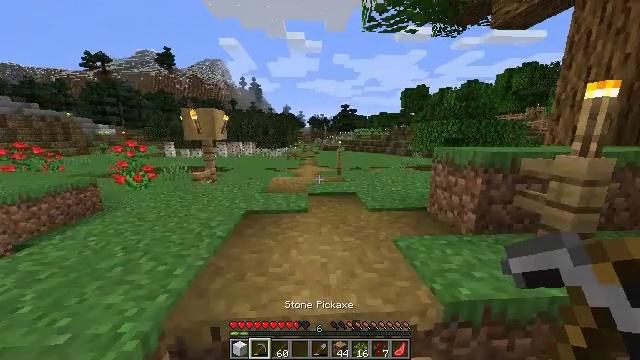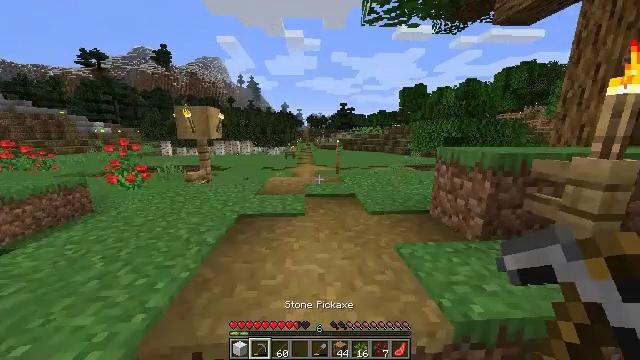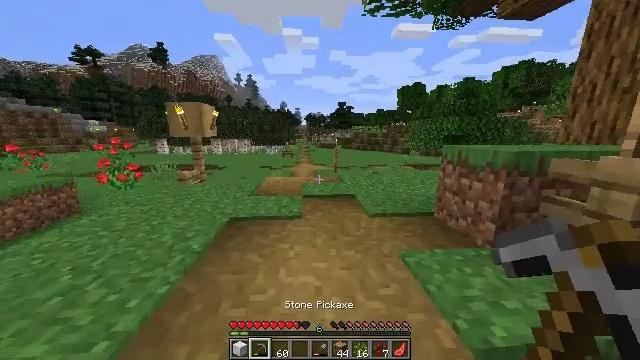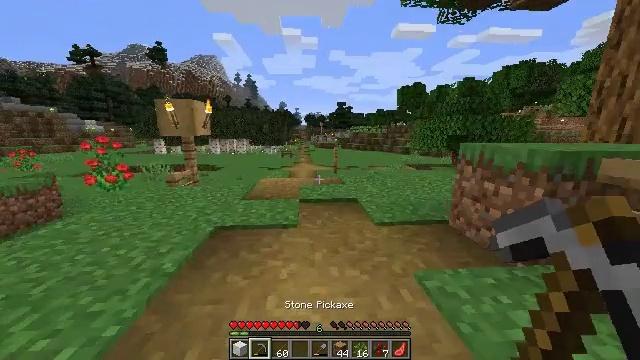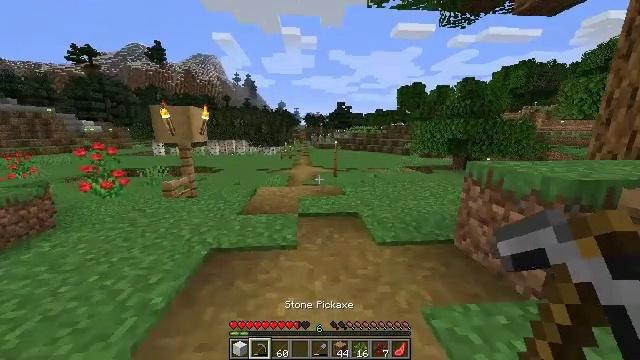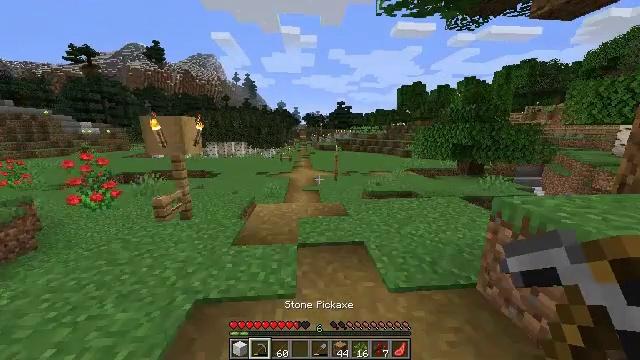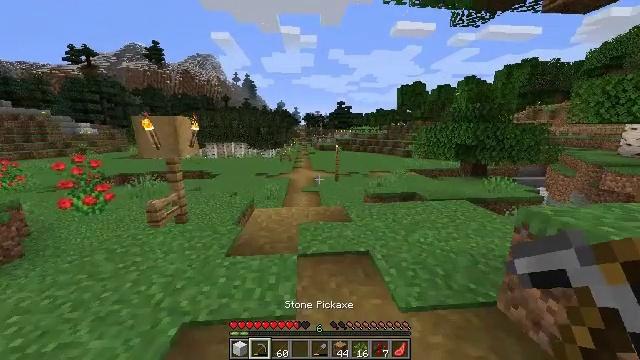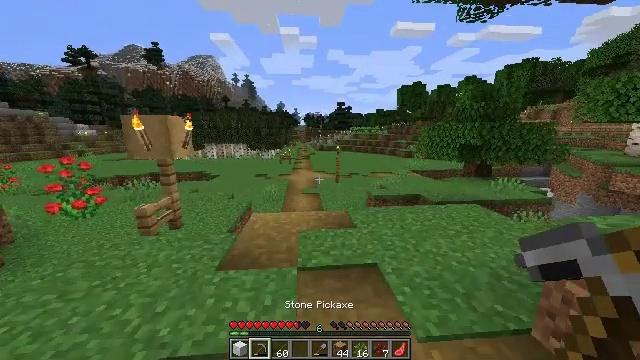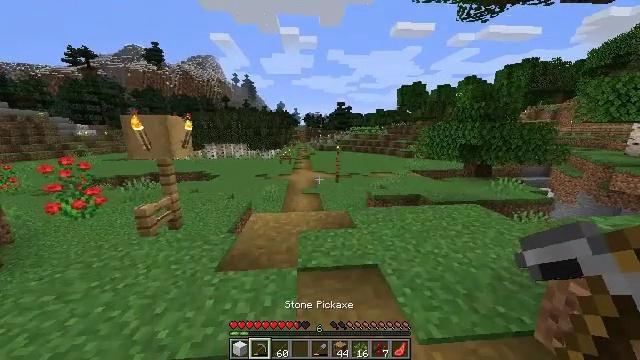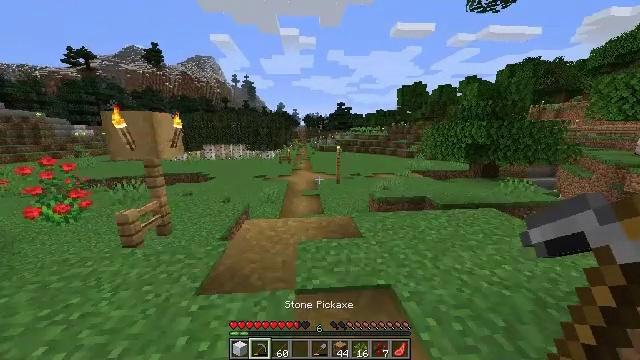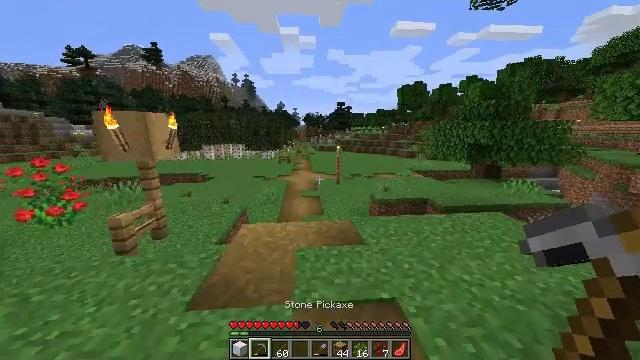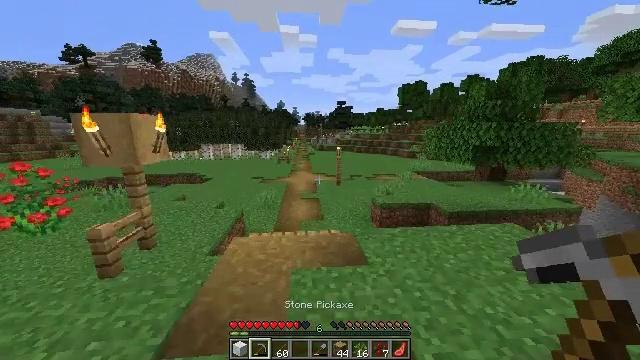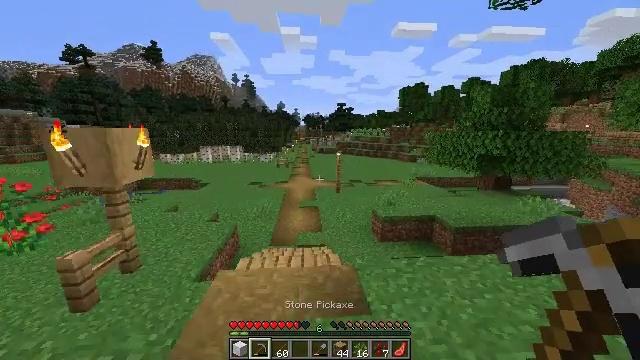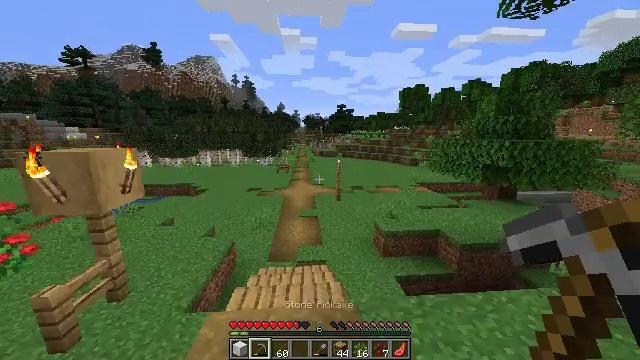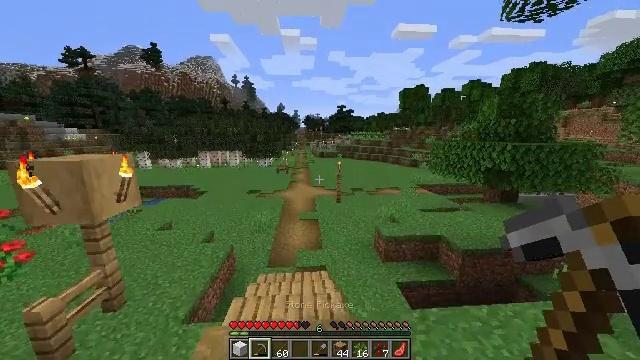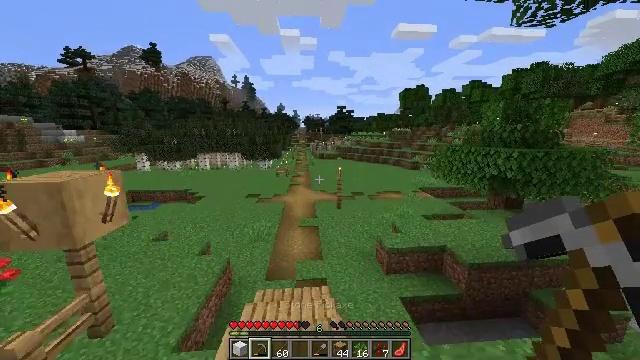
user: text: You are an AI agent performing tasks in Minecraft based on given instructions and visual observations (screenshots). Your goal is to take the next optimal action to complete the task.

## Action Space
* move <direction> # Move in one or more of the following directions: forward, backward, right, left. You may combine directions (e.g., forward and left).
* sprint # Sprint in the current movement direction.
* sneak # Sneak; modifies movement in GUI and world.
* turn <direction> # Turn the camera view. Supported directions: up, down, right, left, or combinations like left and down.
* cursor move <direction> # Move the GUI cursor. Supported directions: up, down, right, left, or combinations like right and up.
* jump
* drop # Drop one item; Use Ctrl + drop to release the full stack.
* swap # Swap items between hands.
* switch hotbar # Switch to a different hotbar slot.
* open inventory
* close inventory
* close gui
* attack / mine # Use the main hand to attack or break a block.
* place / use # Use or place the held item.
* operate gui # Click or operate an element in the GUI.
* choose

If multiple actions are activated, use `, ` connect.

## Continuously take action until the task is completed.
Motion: motion action
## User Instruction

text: Craft purple wool by adding purple dye to wool.
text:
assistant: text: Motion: move forward
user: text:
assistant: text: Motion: move forward
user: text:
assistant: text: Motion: move forward
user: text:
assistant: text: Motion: move forward
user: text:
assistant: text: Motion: move forward
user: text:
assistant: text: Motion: move forward
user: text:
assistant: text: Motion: move forward
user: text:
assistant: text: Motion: move forward
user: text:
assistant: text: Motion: move forward
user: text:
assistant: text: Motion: move forward
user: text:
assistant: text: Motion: move forward
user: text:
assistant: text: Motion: move forward, jump
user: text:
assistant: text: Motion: move forward, jump
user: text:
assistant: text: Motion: move forward, jump
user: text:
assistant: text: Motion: move forward, jump
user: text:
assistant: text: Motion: move forward
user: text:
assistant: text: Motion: move forward
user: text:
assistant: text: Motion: move forward
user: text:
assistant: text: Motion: move forward
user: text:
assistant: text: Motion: move forward
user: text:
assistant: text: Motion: move forward
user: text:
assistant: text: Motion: move forward
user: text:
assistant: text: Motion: move forward
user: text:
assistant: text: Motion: move forward
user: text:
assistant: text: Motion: move forward
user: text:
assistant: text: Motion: move forward
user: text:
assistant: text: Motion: move forward
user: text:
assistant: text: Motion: move forward
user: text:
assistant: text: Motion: move forward
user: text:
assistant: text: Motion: move forward